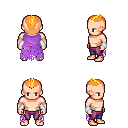
a pixel art fantasy rpg character, male body template, human, light skin, maroon tattered cape, magenta pants, light blonde short mohawk hairstyle, white cloth bracers, four views (front, back, left, right), 2x2 character sprite sheet, small pixel art, hard edges, no anti-aliasing